Question: I'm using flask to process requests which contain an URL pointing to a document. When a request arrives, the document the URL points to is saved to a file. The file is opened, processed and a json string depending on the data in the document is generated. The json string is sent in the response.
My Question is about requests which arrive with very short time between them. When User1 sends url_1 in his request the document at url_1 is saved. User2 sends a request with url_2 before the document from User1 is opened. Will the generated json string which is sent to User1 be based on the document at url_2? Is this very likely to happen?
The following picture illustrates the scenario:

Here is what the flask app looks like:
'''
app = Flask(__name__)
@app.route("/process_document", methods=['GET'])
def process_document():
download_location = "document.txt"
urllib.request.urlretrieve(request.args.get('document_location'),download_location)
json = some_module.construct_json(download_location)
return json
'''
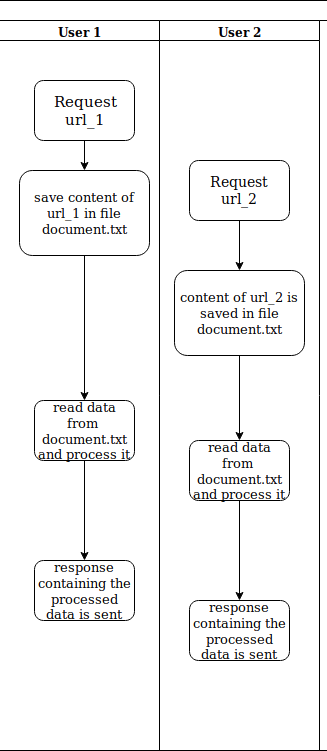
Answer: If threading is enabled (disabled by default) then the situation can happen. If you must use the local file system, then it's always advisable to isolate it, e.g. using a temporary directory. You can use 'tempfile.TemporaryDirectory' for example for that.
'''
import os
from tempfile import TemporaryDirectory
# ...
@app.route("/process_document", methods=['GET'])
def process_document():
with TemporaryDirectory() as path:
download_location = os.path.join(path, "document.txt")
urllib.request.urlretrieve(
request.args.get('document_location'),
download_location
)
json = some_module.construct_json(download_location)
return json
'''
Using a temporary directory or file helps to avoid concurrancy issues like you describe. But it also guards against issues where say your function throws an exception and keeps the file around (it may not guard agains serious crashes). You would then not accidentally pick up a file from a previous run.